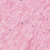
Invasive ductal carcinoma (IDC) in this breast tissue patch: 0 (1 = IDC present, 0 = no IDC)